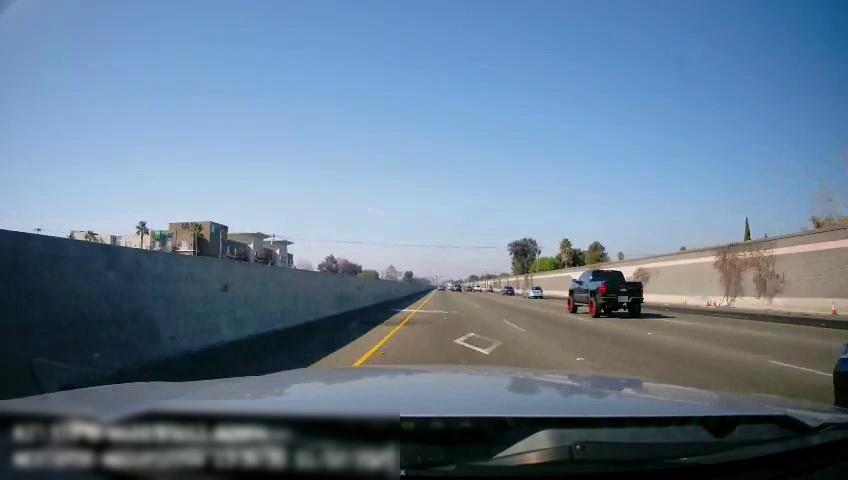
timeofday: Day
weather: Sunny
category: Drivable Space
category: Vehicles | Car
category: Vehicles | Truck
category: Vehicles | Car
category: Vehicles | Car
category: Lanes | Current Lane
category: Lanes | Current Lane
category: Lanes | Alternate Lane
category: Lanes | Alternate Lane